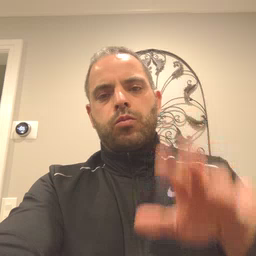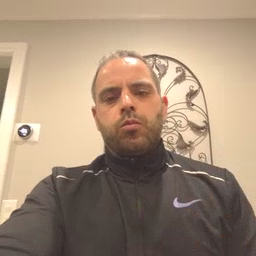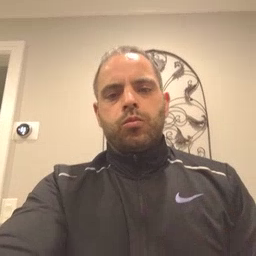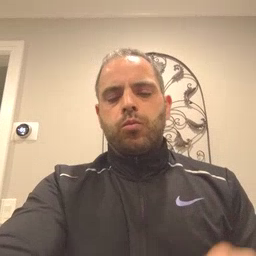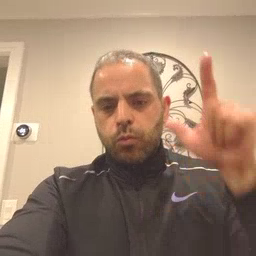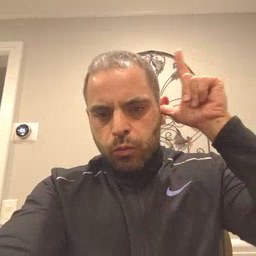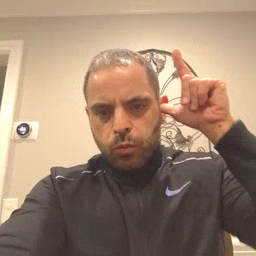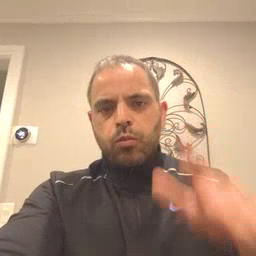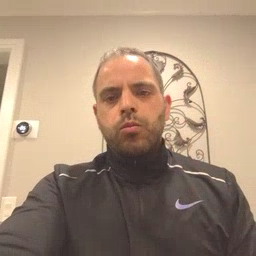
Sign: listen